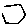
Label: hexagon